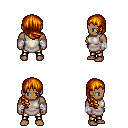
a pixel art fantasy rpg character, male body template, human, dark skin, white tunic, gold greaves, dark blonde right-swept hairstyle, white cloth bandages, four views (front, back, left, right), 2x2 character sprite sheet, small pixel art, hard edges, no anti-aliasing